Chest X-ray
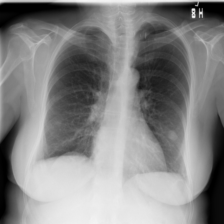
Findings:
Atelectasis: negative
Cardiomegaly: negative
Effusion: negative
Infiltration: negative
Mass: negative
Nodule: positive
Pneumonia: negative
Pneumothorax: negative
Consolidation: negative
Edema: negative
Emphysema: negative
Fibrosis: negative
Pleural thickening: negative
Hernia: negative